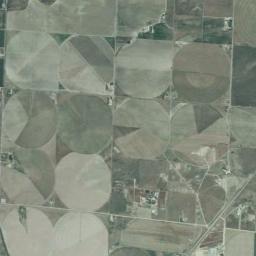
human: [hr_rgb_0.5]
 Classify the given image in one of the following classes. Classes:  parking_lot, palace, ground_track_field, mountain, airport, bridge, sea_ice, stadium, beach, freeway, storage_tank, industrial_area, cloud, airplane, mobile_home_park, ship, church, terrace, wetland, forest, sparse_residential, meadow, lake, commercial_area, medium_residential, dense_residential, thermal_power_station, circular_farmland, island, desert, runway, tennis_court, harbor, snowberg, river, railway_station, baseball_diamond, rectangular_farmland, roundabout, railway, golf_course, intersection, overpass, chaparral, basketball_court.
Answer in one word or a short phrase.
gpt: circular_farmland